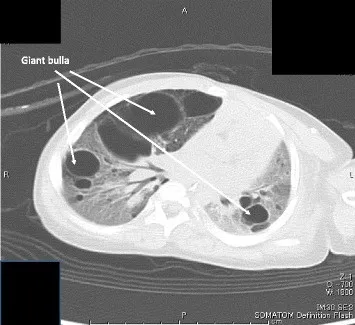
A chest CT at healthy status. Several giant bullae in the bilateral lungs were observed.
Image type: radiology (ct)